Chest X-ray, PA view. Patient: 59 years old, sex F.
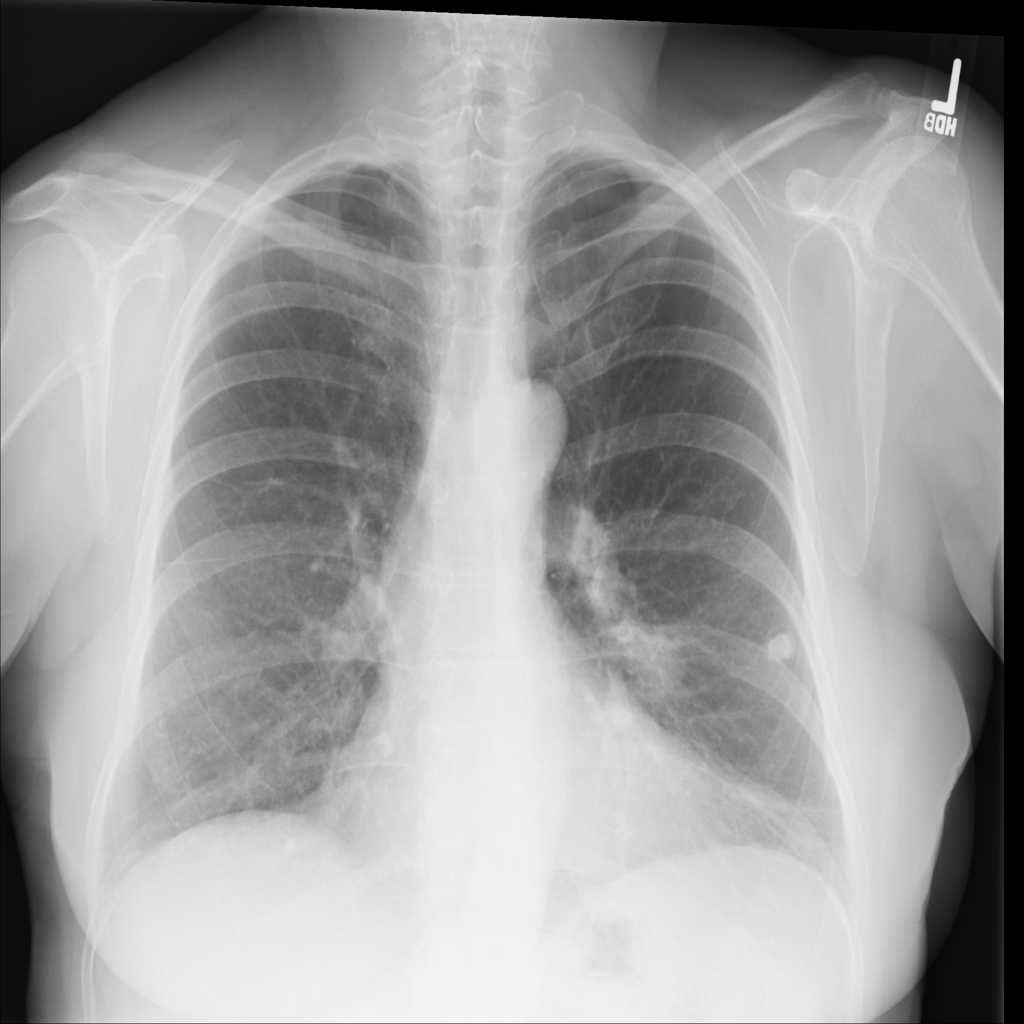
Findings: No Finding